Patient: sex F, age 62
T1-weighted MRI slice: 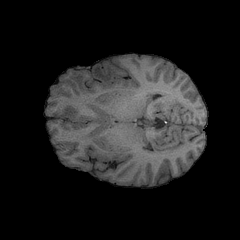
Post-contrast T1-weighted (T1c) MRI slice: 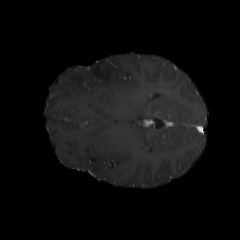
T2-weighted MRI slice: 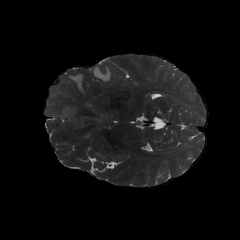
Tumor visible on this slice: yes
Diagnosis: Glioblastoma, IDH-wildtype
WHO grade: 4